Question: I have tested the performance of slim reader/writer lock under windows 7 using the codefrom .
The result surprised me that the exclusive lock out performance the shared one. Here are the code and the result.
'''
unsigned int __stdcall slim_reader_writer_exclusive(void *arg)
{
//SRWLOCK srwLock;
//InitializeSRWLock(&srwLock);
for (int i = 0; i < <PHONE>; ++i) {
AcquireSRWLockExclusive(&srwLock);
g_value = 0;
ReleaseSRWLockExclusive(&srwLock);
}
_endthreadex(0);
return 0;
}
unsigned int __stdcall slim_reader_writer_shared(void *arg)
{
int b;
for (int i = 0; i < <PHONE>; ++i) {
AcquireSRWLockShared(&srwLock);
//b = g_value;
g_value = 0;
ReleaseSRWLockShared(&srwLock);
}
_endthreadex(0);
return 0;
}
'''
'g_value' is a global int volatile variable.

Could you kindly explain why this could happen?
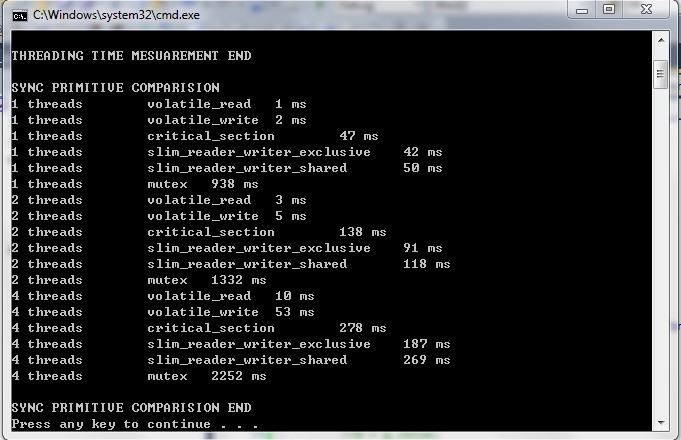
Answer: This is a pretty common result for small general-purpose locks (like SRWLocks, which are only one pointer in size).
If you have an extremely small guarded section of code, such that the overhead of the lock itself might be dominant, an exclusive lock is better to use than a shared lock.
Also, Raymond Chen's argument about the contention on g_Value is true as well. If g_Value were read instead of written in both cases, you might notice a benefit for the shared lock.
The SRW lock is implemented using a single pointer-sized atomic variable which can take on a number of different states, depending on the values of the low bits. The description of the way these bits are used is out of scope for this comment--the number of state transitions is pretty high--so, I'll mention only a few states that you may be encountering in your test.
(0, ControlBits:0) -- An SRW lock starts with all bits set to 0.
(ShareCount: n, ControlBits: 1) -- When there is no conflicting exclusive acquire and the lock is held shared, the share count is stored directly in the lock variable.
(ShareCount: 0, ControlBits: 1) -- When there is no conflicting shared acquire or exclusive acquire, the lock has a low bit set and nothing else.
(WaitPtr:ptr, ControlBits: 3) -- When there is a conflict, the threads that are waiting for the lock form a queue using data allocated on the waiting threads' stacks. The lock variable stores a pointer to the tail of the queue instead of a share count.
In this scheme, trying to acquire an exclusive lock when you don't know the initial state is a single write to the lock word, to set the low bit and retrieve the old value (this can be done on x86 with a LOCK BTS instruction). If you succeeded (as you always will do in the 1 thread case), you can proceed into the locked region with no further operations.
Trying to acquire a shared lock is a more involved operation: You need to first read the initial value of the lock variable to determine the old share count, increment the share count you read, and then write the updated value back conditionally with the LOCK CMPXCHG instruction. This is a noticeably longer chain of serially-dependent instructions, so it is slower. Also CMPXCGH is a bit slower on many processors than the unconditional atomic instructions like LOCK BTS.
It would be possible in theory to speed up the first shared acquire of a the lock by assuming that the lock was in its initial state at the beginning and performing the LOCK CMPXCHG first. This would speed up the initial shared acquire of the lock (all of them in your single-threaded case), but it would pretty significantly slow down the cases where the lock is already held shared and a second shared acquire occurs.
A similar set of divergent operations occurs when the lock is being released, so the extra cost of managing the shared state is also paid on the ReleaseSRWLockShared side.